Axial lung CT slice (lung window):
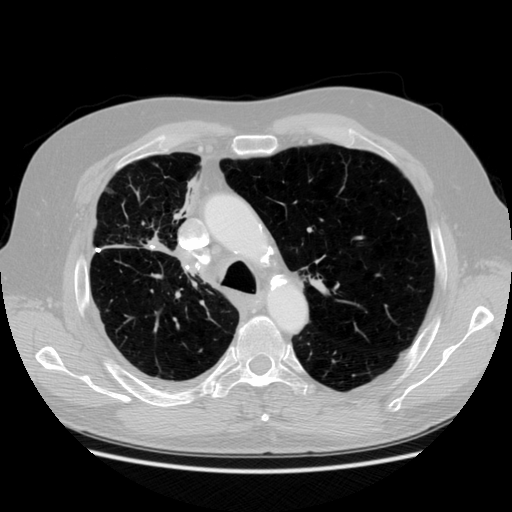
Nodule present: no